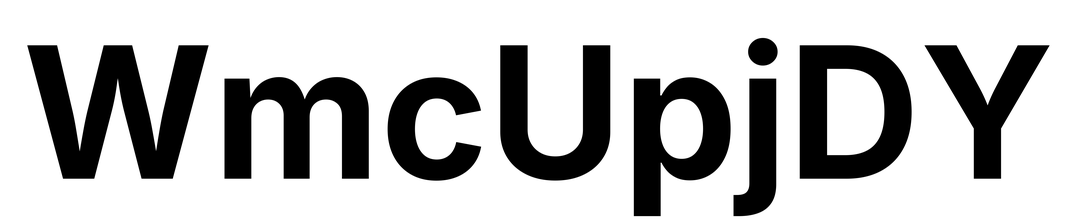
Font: Inter_Bold